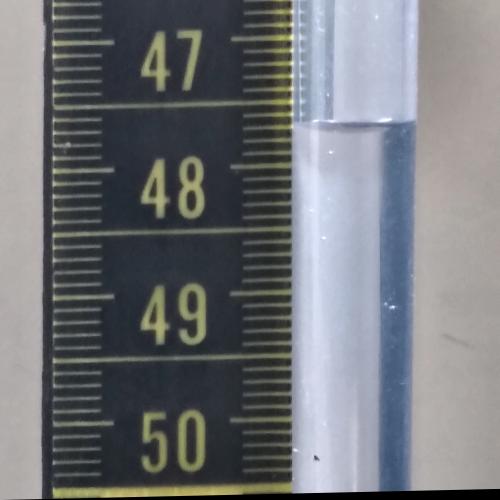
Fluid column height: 47.7 cm